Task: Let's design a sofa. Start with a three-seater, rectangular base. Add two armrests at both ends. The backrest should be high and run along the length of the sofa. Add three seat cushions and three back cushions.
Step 88:
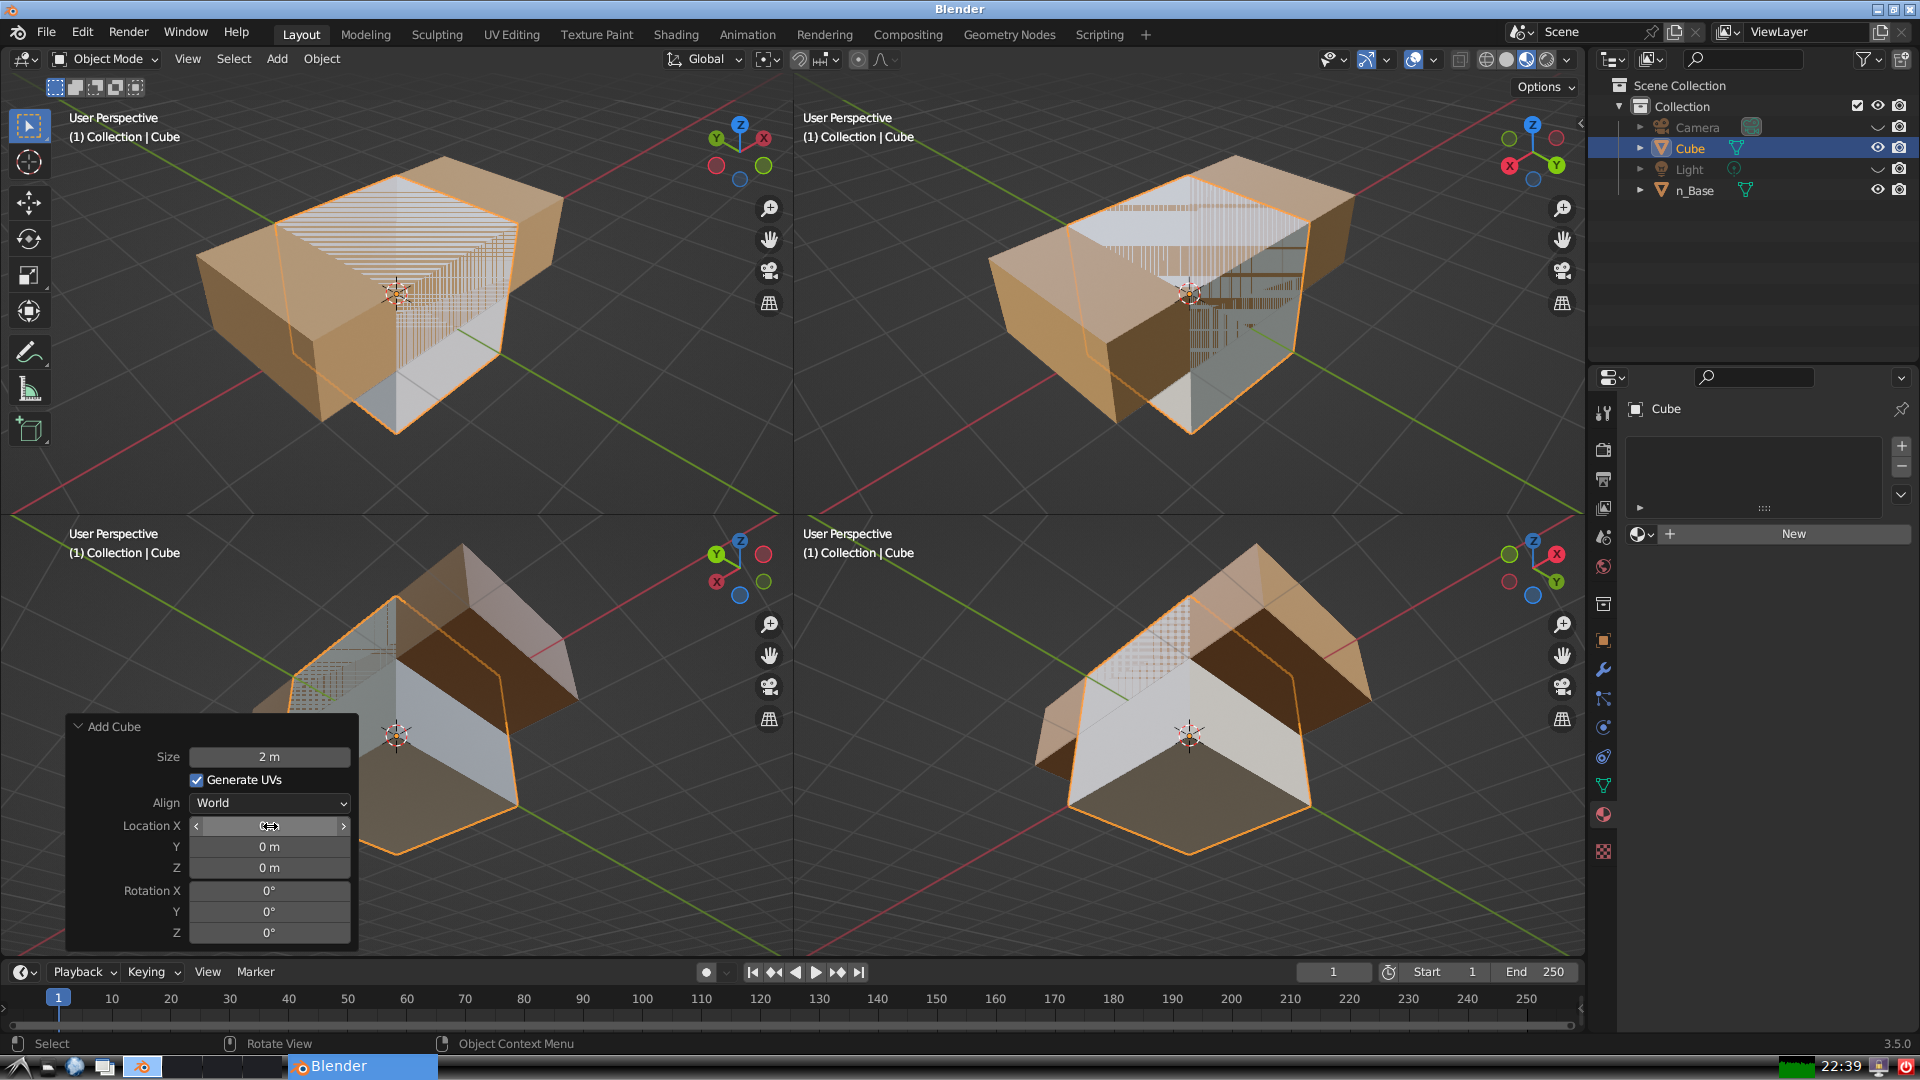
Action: {"mouse_move": [270, 847]}